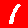
Digit: 1